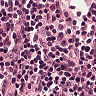
Metastatic tissue present: no